【题型】填空题　【知识点】解析几何　【难度】hard
在平面中，\(\vec{e_1}\) 和 \(\vec{e_2}\) 是互相垂直的单位向量，向量 \(\vec{a}\) 满足 \(|\vec{a} - 4\vec{e_1}| = 2\)，向量 \(\vec{b}\) 满足 \(|\vec{b} - 6\vec{e_2}| = 1\)，求 \(\vec{b}\) 在 \(\vec{a}\) 方向上的数量投影的最大值 \underline{\quad\quad\quad}。
【解答】
\textbf{【答案】} \(\boldsymbol{4}\)

\vspace{1em}

\textbf{【详解】}
根据题意不妨设 \(\vec{e_1} = (1,0)\)，\(\vec{e_2} = (0,1)\)，\(\vec{a} = (x,y)\)，\(\vec{b} = (m,n)\)，

则 \(\vec{a} - 4\vec{e_1} = (x-4,y)\)，\(\vec{b} - 6\vec{e_2} = (m,n-6)\)，

由 \(|\vec{a} - 4\vec{e_1}| = 2\) 可得 \((x-4)^2 + y^2 = 4\)，由 \(|\vec{b} - 6\vec{e_2}| = 1\) 可得 \(m^2 + (n-6)^2 = 1\)；

设 \(\overrightarrow{OA} = \vec{a}\)，\(\overrightarrow{OB} = \vec{b}\)，故 \(A\) 在以 \(C_1(4,0)\) 为圆心，\(2\) 为半径的圆上；

\(B\) 在以 \(C_2(0,6)\) 为圆心，\(1\) 为半径的圆上；

过 \(B\) 作 \(BD \perp OA\) 于 \(D\)，则 \(OD\) 即为 \(\vec{b}\) 在 \(\vec{a}\) 上的数量投影，如下所示：

因为 \(A,B\) 分别为两圆上任意动点，不妨固定 \(B\)，则 \(OB\) 为定长，

设 \(\vec{a},\vec{b} = \theta\)，即 \(\angle AOB = \theta\)，故 \(|OD| = |OB| \cdot \cos\theta\)，

因为此时 \(|OB|\) 为定长，且 \(\theta = \angle AOB < 180^\circ\)，

故随着 \(\theta\) 的减小，\(\cos\theta\) 增大，直至 \(OA\) 恰好与圆 \(C_1\) 相切时，\(|OD|\) 取得最大值，如下所示：

在 \(OA\) 与圆 \(C_1\) 相切的基础上，移动点 \(B\)，过 \(C_2\) 作 \(C_2E \perp OA\) 于 \(E\)，故 \(|OD| = |OE| + |ED|\)；

在 \(\triangle C_1AO\) 中，\(\angle C_1AO = 90^\circ\)，\(C_1A = 2\)，\(OC_1 = 4\)，

故 \(\angle AOC_1 = 30^\circ\)，\(\angle C_2OE = 60^\circ\)，因为 \(|OC_2| = 6\)，

故在直角三角形 \(C_2OE\) 中，\(|OC_2| = 2|OE|\)，则 \(OE = 3\)，即 \(|OD| = |OE| + |ED| = 3 + |ED|\)；

在四边形 \(BDEC_2\) 中，因为 \(\angle DEC_2 = \angle C_2ED = 90^\circ\)，故 \(|DE| \le |BC_2| = 1\)，

当且仅当 \(BC_2 \parallel DE\) 时等号成立，从而 \(|OD| = 3 + |ED| \le 3 + 1 = 4\)。

综上所述：\(\vec{b}\) 在 \(\vec{a}\) 方向上的数量投影的最大值为 \(\boldsymbol{4}\)。

故答案为：\(\boldsymbol{4}\)。
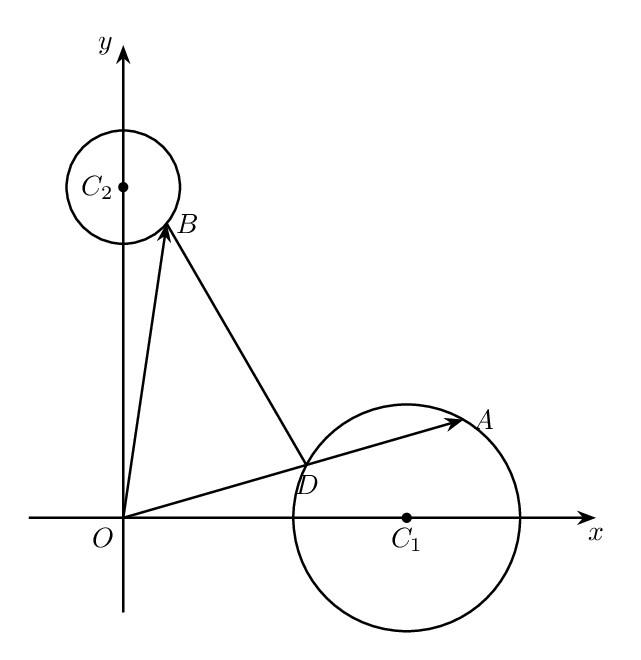
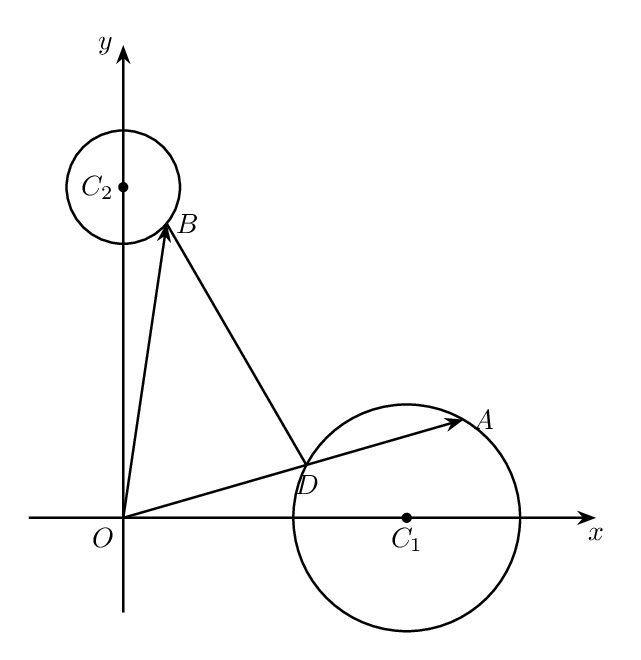
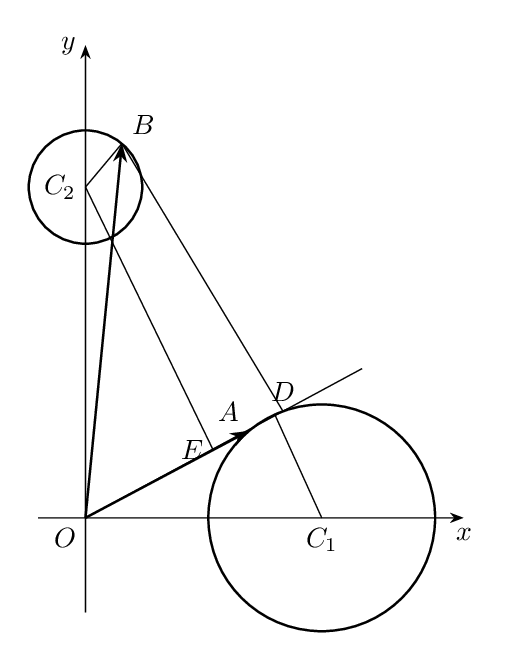
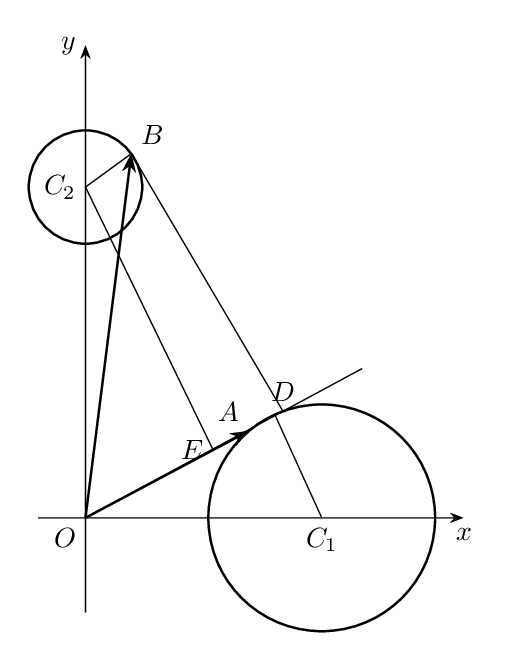